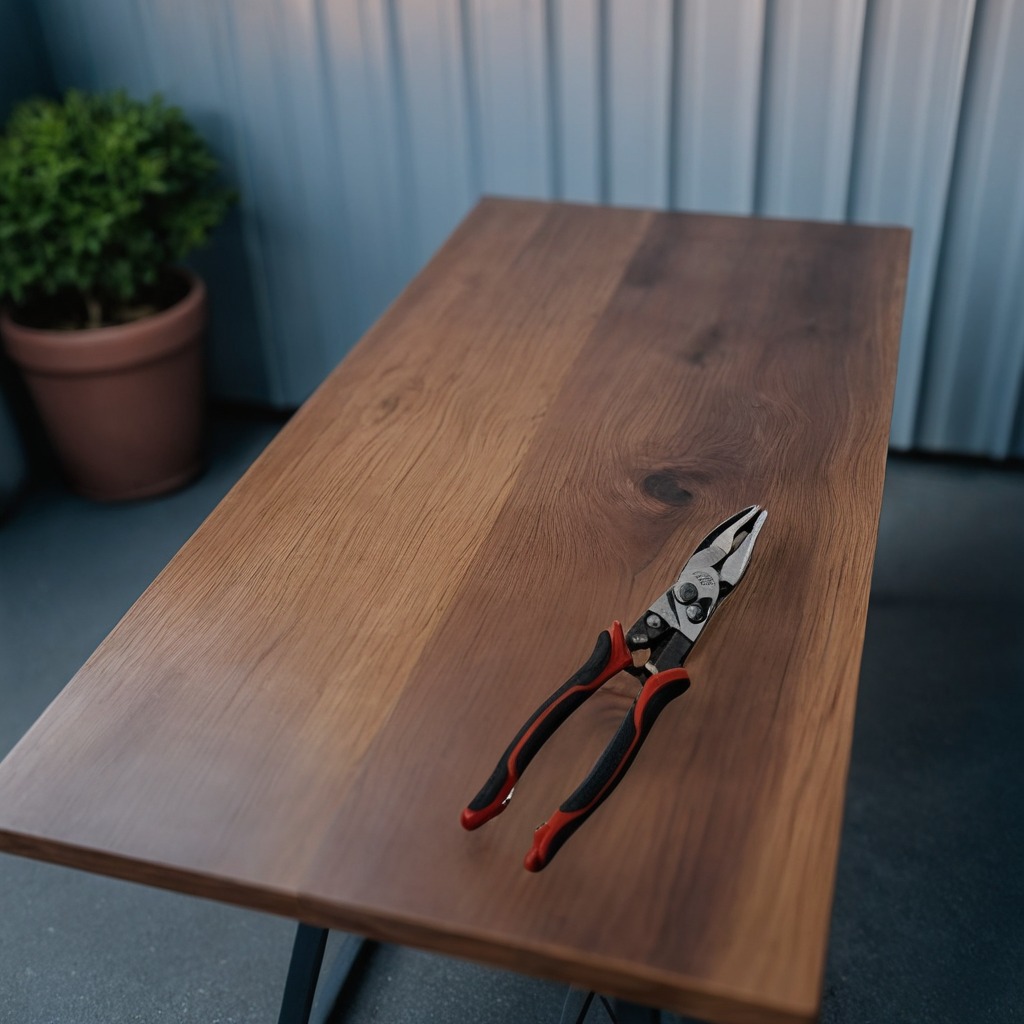
A plier lies on the table.